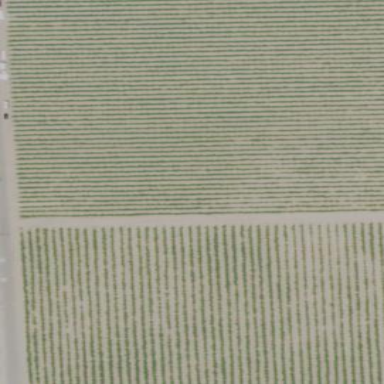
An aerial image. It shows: Vineyard growing grapes.